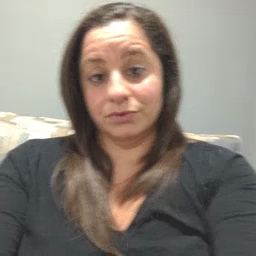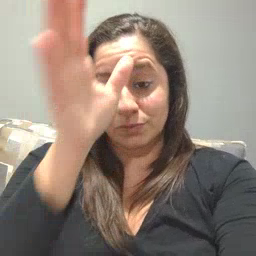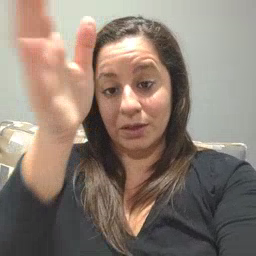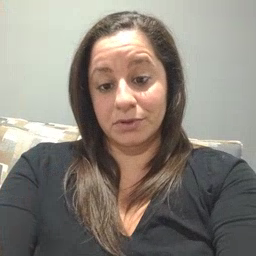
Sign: grandpa